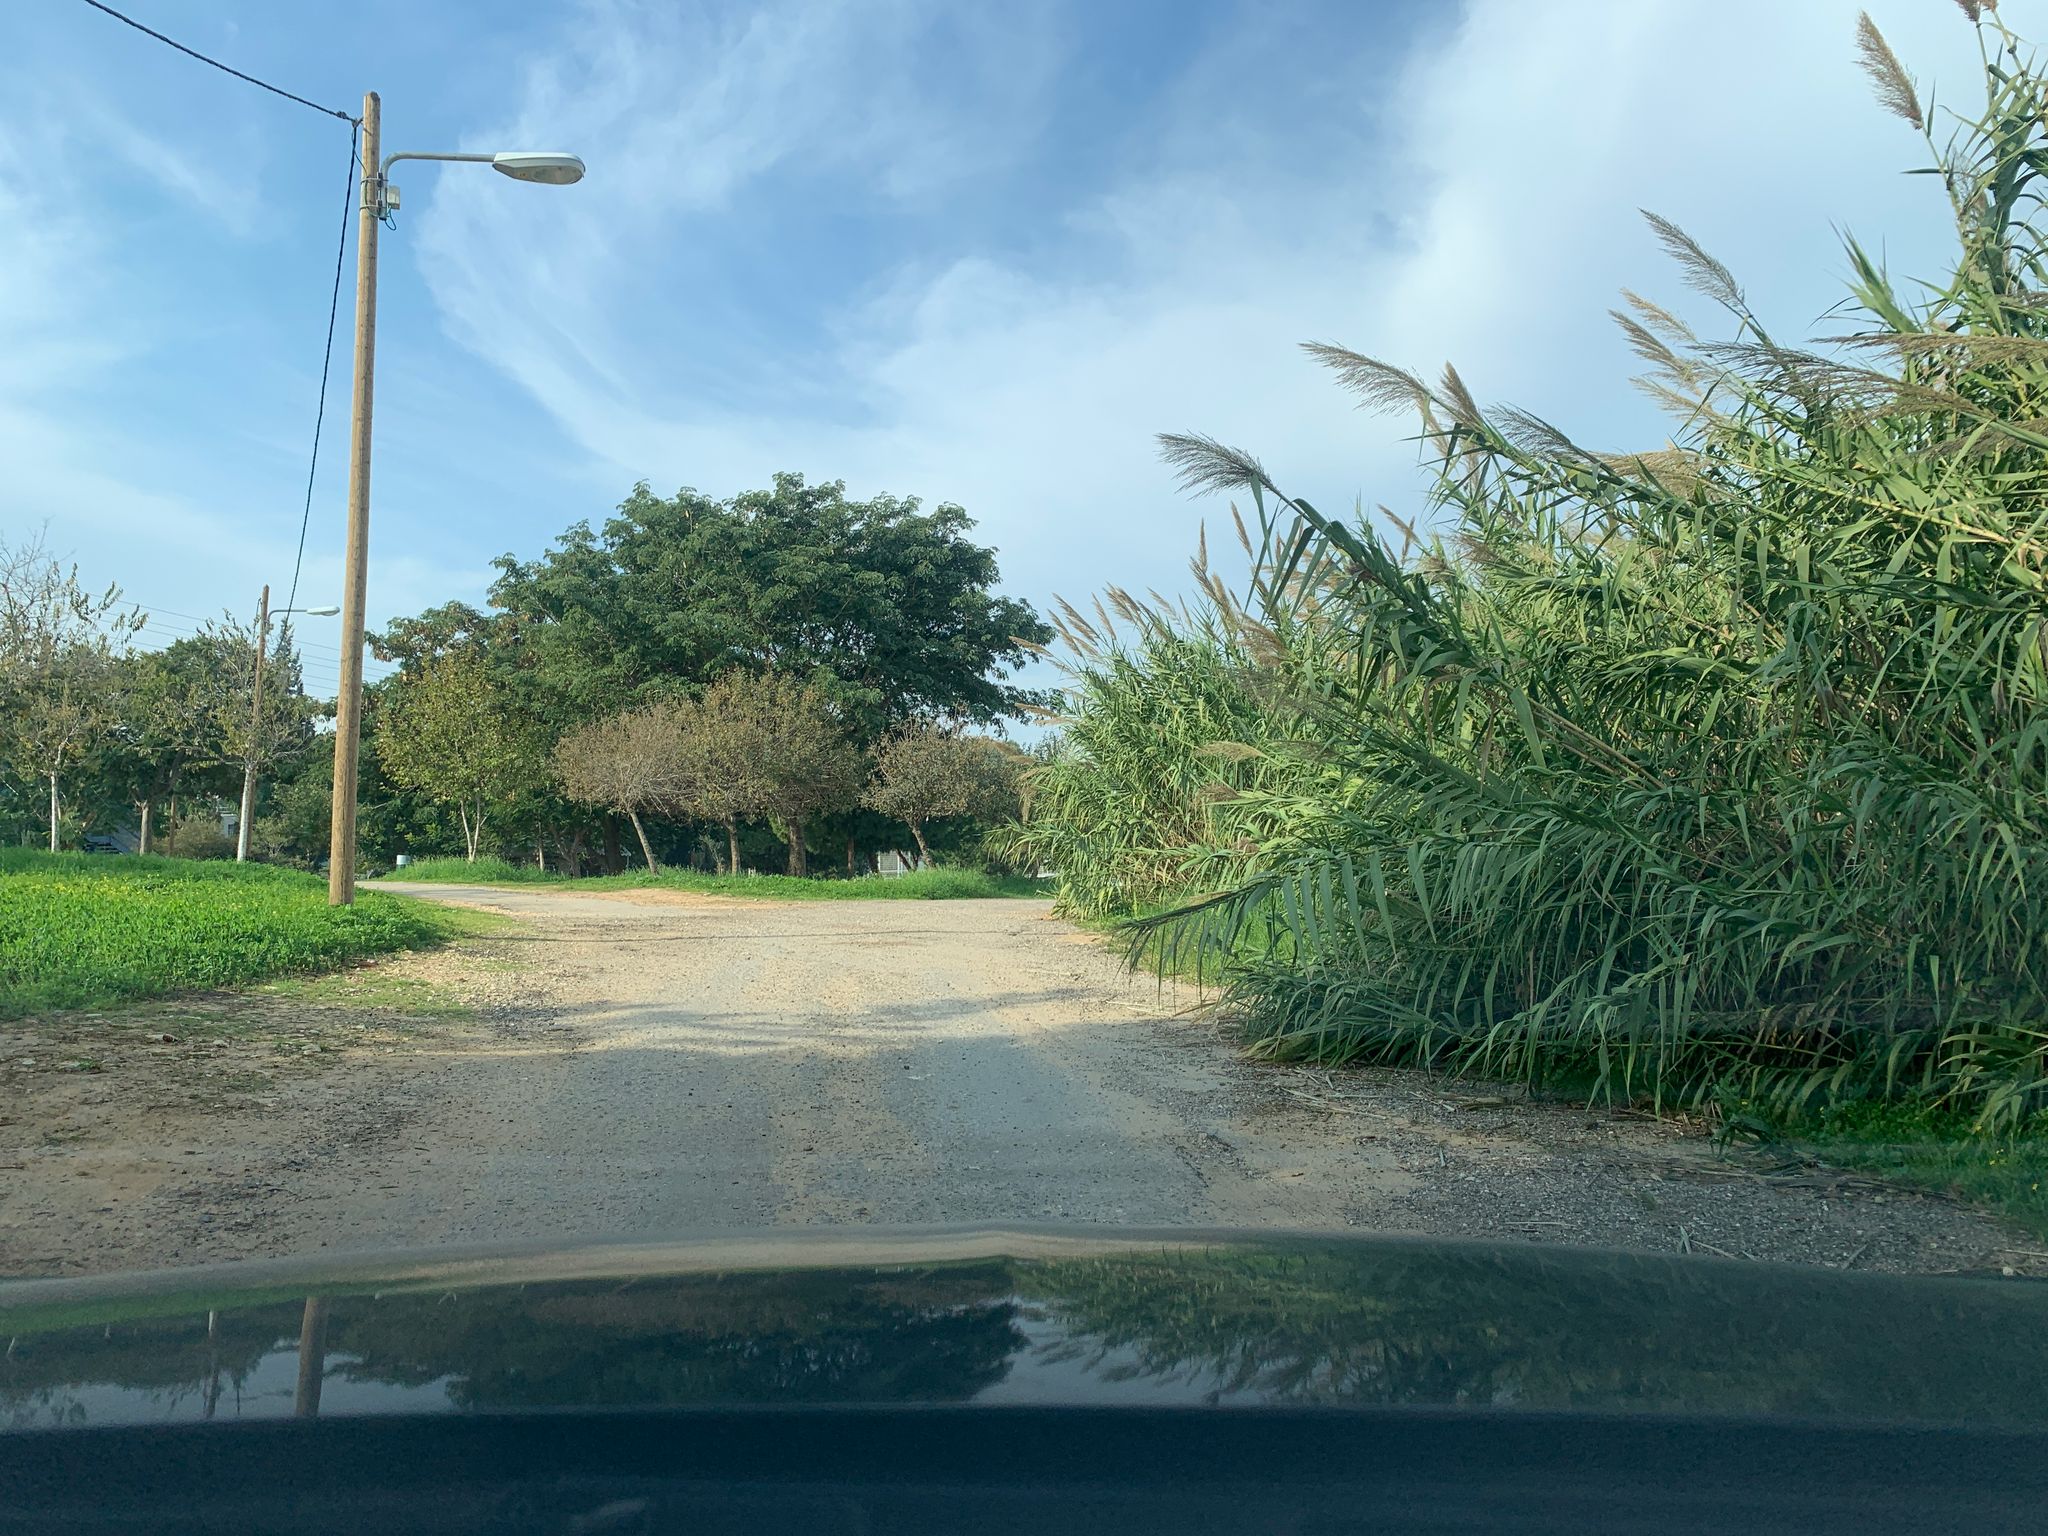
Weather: clear
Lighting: day
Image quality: good
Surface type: driving surface
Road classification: footway, steps, path
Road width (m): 3.0
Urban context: urban centre
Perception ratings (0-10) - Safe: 5.29, Lively: 6.24, Beautiful: 7.91, Boring: 7.87, Depressing: 5.36, Wealthy: 2.5